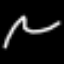
Label: squiggle